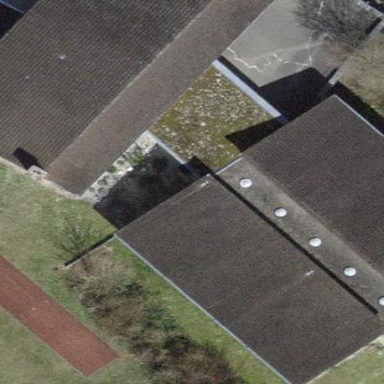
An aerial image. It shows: School building.